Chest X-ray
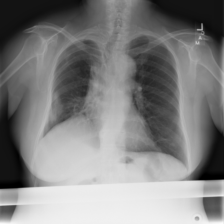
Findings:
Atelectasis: negative
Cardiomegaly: negative
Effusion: negative
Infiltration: negative
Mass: negative
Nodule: negative
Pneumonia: negative
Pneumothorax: negative
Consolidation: negative
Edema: negative
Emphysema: negative
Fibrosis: negative
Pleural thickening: positive
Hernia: negative